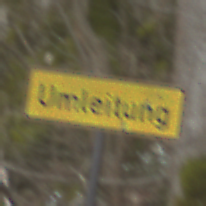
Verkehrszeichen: Umleitungsankuendigung
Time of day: MorningAfternoon
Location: Outdoor (Nature)
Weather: PartlyCloudy
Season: NotSpecified
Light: Natural